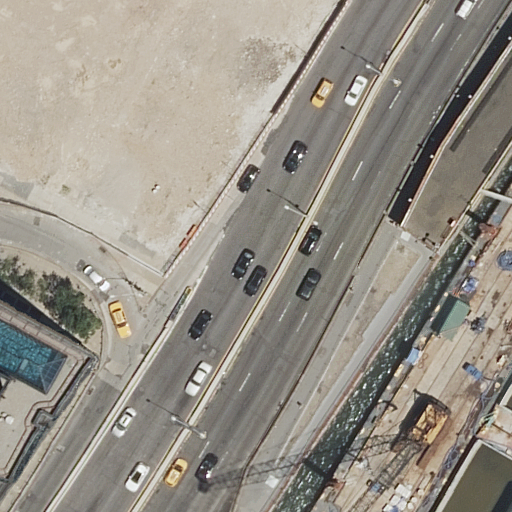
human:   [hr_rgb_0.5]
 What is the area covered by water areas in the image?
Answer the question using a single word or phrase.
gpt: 1674m2

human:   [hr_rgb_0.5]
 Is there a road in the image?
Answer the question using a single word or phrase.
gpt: yes

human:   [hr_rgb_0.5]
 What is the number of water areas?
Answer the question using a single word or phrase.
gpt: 1

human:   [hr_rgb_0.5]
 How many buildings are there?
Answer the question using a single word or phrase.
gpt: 2

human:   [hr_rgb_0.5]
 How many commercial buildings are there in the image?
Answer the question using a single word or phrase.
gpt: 0

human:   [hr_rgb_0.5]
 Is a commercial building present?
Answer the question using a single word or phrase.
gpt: no

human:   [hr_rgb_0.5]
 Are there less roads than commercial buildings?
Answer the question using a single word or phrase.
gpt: no

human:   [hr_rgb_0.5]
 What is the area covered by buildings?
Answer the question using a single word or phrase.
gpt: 1512m2

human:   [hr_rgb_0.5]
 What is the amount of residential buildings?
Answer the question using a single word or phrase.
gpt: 2

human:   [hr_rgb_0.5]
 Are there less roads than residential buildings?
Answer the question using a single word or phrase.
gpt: no

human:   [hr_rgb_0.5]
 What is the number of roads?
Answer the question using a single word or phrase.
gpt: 8

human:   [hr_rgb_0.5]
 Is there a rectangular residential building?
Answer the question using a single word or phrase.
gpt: yes

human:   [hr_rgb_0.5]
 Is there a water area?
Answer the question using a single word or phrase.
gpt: yes

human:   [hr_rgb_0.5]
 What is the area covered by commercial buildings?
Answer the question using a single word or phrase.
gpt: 0m2

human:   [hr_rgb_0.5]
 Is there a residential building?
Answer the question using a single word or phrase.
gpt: yes

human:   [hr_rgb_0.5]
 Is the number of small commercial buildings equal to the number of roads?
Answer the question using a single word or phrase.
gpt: no

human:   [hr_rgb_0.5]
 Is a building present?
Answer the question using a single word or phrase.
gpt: yes

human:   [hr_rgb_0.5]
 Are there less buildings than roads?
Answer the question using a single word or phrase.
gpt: yes

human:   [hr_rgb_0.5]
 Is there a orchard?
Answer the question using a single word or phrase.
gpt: no

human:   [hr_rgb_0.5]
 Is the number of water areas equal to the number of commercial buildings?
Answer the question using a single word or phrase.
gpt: no

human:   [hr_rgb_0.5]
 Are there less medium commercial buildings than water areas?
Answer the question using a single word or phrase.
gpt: yes

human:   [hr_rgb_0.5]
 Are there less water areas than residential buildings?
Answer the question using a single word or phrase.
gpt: yes

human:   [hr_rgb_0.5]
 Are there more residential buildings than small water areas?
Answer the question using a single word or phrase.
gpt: yes

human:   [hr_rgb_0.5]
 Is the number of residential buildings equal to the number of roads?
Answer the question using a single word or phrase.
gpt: no

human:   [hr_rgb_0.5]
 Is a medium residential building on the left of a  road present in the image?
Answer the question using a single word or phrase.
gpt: no

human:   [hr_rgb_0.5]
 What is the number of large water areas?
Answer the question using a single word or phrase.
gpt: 1

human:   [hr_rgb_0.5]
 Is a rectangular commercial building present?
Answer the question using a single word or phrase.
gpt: no

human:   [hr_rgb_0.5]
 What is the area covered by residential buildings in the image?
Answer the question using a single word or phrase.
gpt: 1512m2

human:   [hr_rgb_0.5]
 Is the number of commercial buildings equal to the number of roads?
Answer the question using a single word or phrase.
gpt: no

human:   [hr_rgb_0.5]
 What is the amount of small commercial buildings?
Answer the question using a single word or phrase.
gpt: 0

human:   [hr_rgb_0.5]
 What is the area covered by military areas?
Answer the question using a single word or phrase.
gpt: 0m2

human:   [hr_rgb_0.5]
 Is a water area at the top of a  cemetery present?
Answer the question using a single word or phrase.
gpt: no

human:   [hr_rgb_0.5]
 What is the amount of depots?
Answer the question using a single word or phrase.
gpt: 0

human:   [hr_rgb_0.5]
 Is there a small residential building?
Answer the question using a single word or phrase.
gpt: no

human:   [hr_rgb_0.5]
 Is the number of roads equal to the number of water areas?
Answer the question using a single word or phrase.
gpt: no

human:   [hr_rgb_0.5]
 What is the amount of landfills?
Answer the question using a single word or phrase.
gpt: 0

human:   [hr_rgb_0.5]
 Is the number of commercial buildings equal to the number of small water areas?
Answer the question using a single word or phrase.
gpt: yes

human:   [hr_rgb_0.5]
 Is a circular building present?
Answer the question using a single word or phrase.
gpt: no

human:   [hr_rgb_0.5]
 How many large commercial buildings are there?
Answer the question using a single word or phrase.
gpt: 0

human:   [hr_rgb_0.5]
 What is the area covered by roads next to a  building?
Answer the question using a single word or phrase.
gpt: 0m2

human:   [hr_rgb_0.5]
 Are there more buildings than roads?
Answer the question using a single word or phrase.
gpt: no

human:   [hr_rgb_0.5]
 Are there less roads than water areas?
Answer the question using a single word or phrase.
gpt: no

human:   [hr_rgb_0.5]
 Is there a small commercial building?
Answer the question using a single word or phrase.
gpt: no

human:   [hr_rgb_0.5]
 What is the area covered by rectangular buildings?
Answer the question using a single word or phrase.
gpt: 271m2

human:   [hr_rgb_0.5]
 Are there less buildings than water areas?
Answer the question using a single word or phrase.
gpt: no

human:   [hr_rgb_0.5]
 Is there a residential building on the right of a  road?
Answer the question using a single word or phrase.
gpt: yes

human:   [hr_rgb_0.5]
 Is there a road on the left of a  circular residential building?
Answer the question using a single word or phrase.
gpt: no

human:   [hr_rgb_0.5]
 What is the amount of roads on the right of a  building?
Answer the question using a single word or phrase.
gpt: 8

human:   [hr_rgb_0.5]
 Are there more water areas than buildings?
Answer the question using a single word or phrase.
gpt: no

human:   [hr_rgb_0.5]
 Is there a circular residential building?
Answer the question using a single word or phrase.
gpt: no

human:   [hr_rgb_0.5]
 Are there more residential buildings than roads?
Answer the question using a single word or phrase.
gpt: no

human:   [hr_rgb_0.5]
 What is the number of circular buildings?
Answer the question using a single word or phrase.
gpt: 0

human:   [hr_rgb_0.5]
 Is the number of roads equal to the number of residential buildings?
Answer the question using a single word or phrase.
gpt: no

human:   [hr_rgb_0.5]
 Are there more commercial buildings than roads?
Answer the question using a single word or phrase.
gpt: no

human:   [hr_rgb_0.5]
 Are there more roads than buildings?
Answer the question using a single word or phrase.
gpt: yes

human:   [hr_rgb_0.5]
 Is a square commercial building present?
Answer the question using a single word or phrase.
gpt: no

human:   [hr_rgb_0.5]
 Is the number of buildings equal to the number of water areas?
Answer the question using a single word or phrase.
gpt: no

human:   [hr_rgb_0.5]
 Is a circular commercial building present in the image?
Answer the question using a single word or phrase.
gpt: no

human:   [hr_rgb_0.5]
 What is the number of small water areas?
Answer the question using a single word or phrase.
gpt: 0

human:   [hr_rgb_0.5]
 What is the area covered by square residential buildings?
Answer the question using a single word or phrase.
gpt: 0m2

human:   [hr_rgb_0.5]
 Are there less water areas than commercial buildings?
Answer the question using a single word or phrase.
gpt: no

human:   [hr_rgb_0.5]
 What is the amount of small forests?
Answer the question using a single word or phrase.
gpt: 0

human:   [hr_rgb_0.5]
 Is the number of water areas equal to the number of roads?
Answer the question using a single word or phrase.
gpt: no

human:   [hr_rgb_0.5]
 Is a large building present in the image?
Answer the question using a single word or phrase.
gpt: yes